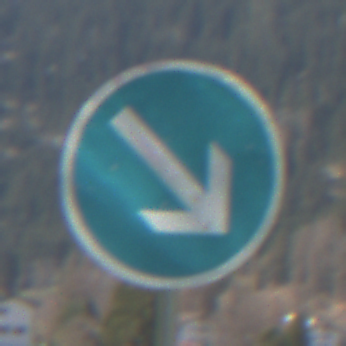
Verkehrszeichen: VorgeschriebeneVorbeifahrtRechts
Umgebung: Outdoor, Nature
Tageszeit: MorningAfternoon
Wetter: PartlyCloudy
Licht: Natural
Jahreszeit: NotSpecified
Kontrast: HighContrast